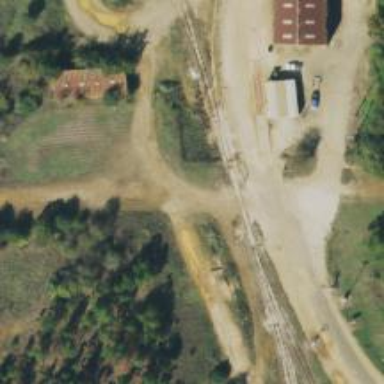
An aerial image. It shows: Level crossing along the railway.